Question: How can I turn off the active windown hight light, so that both side of the window look the same. The grey deactive highlight is really hard to look through.

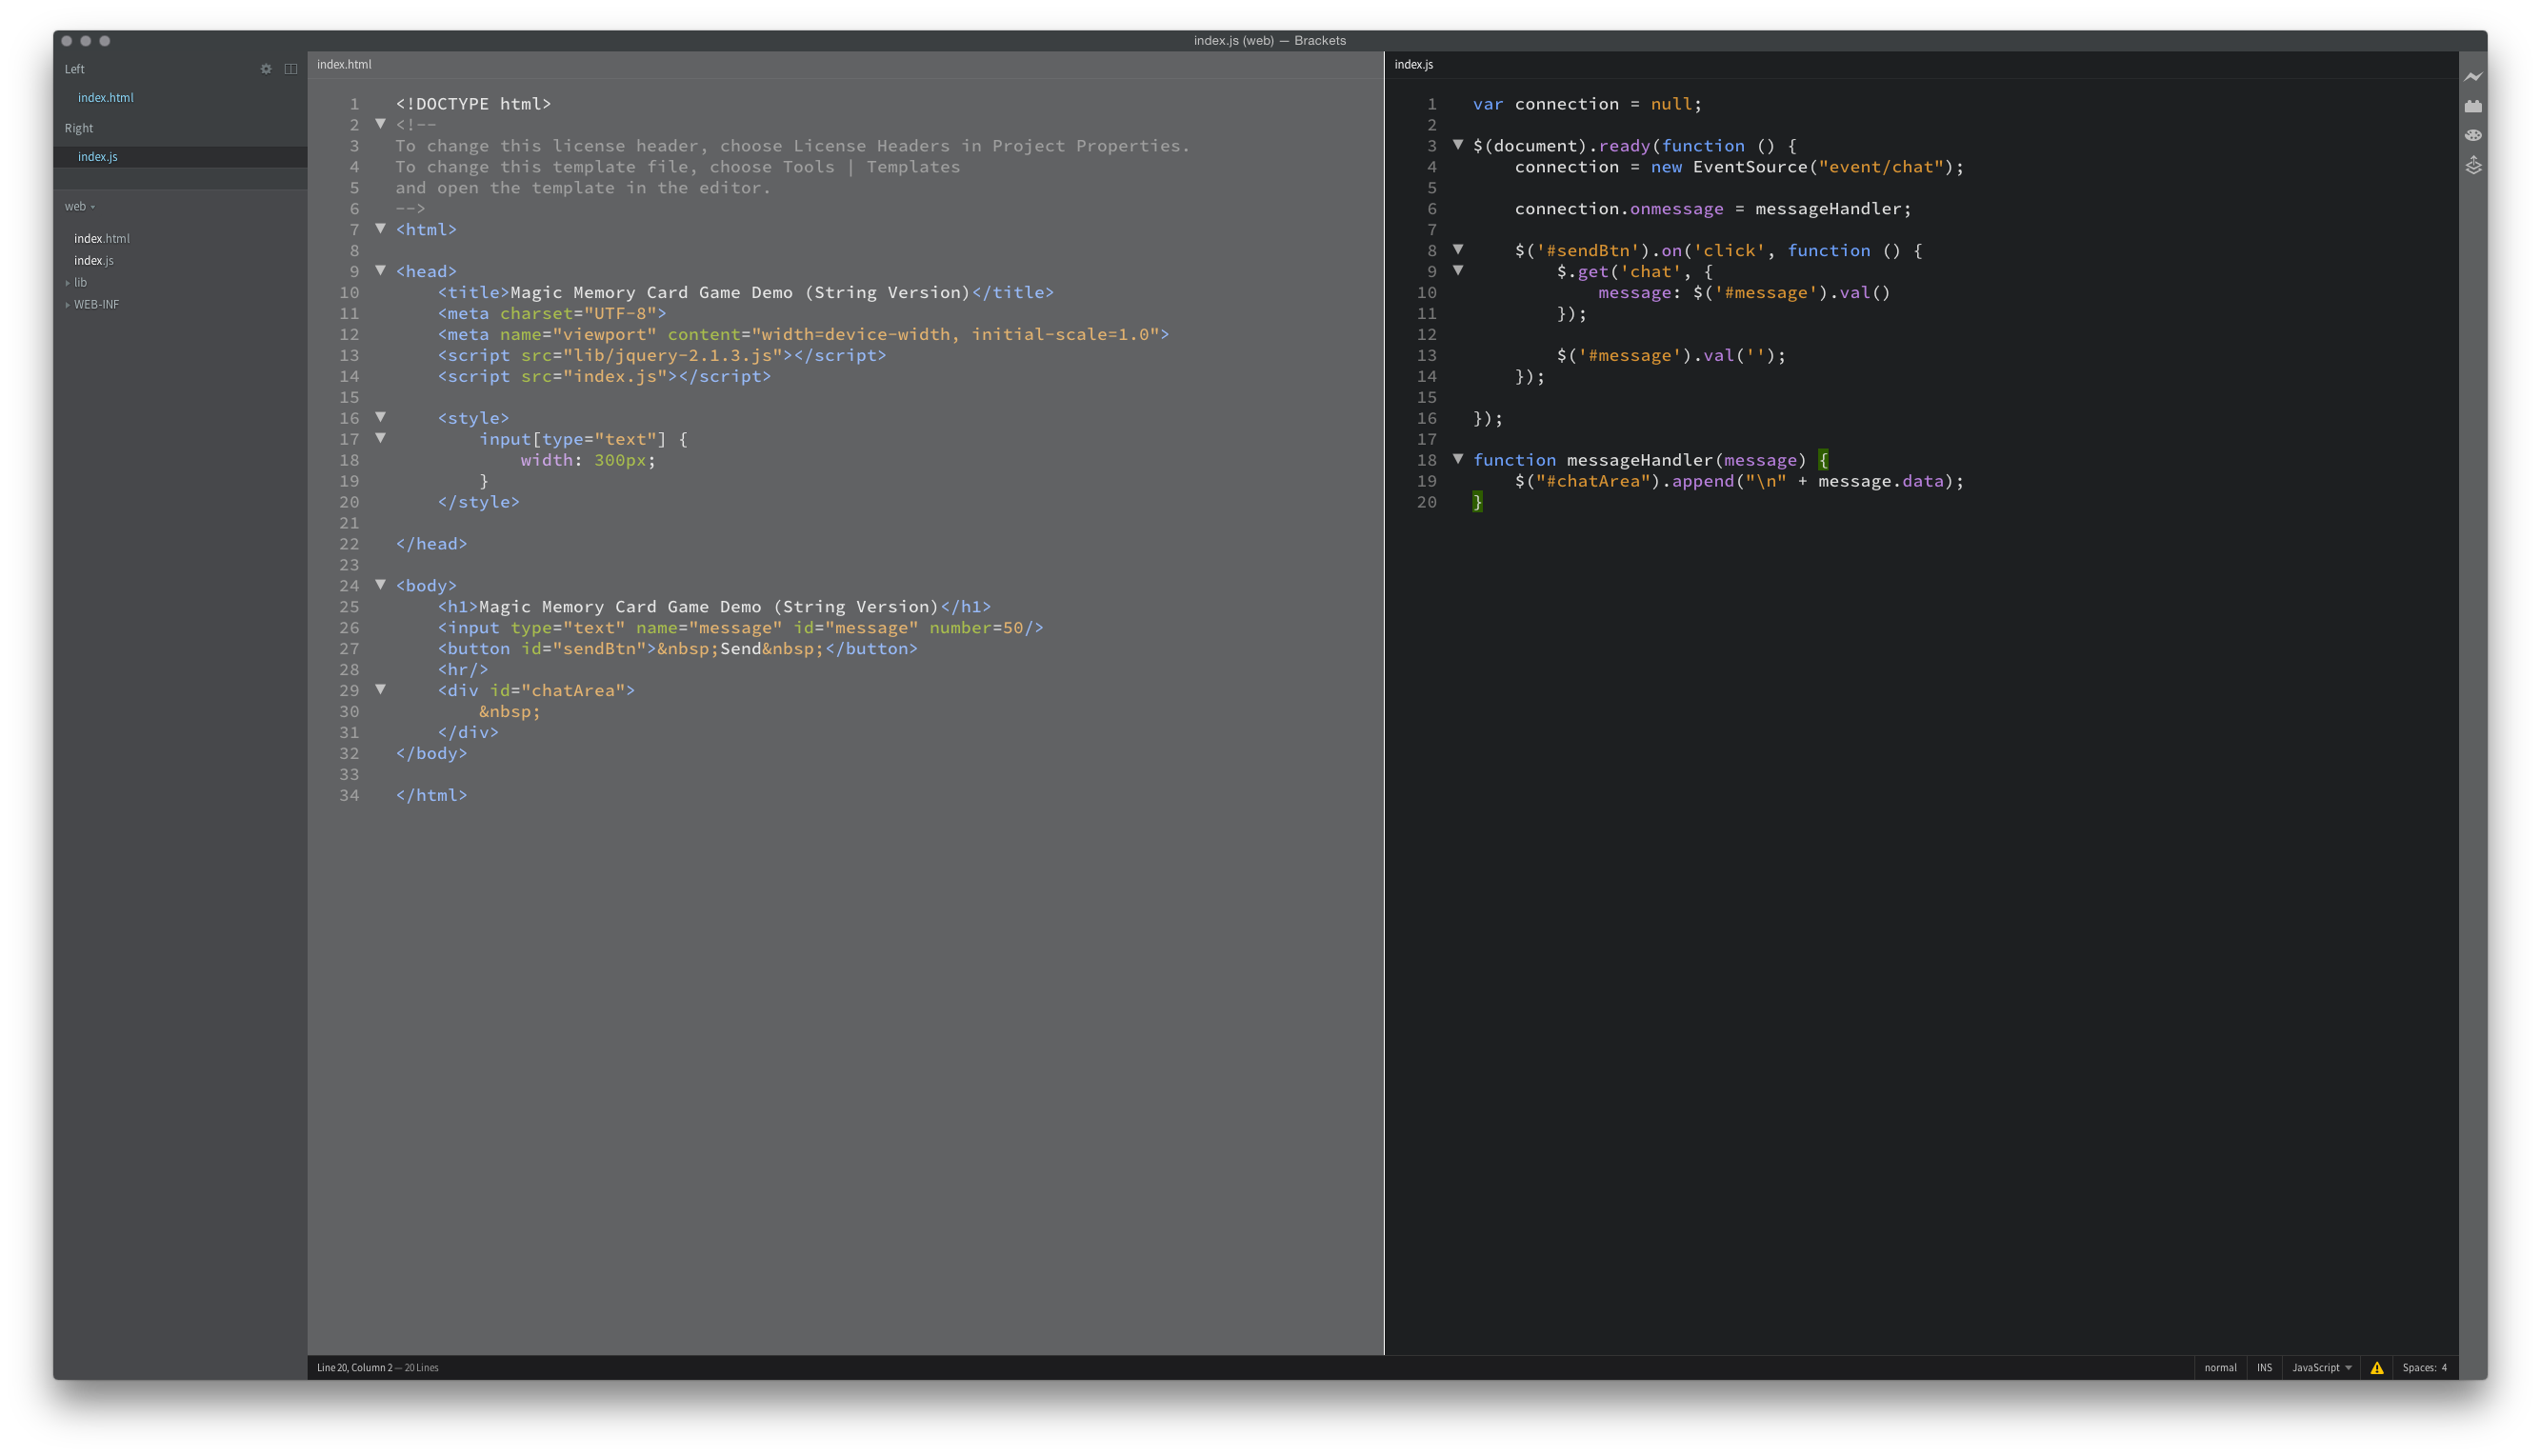
Answer: Dimming of inactive editor panes was disabled in the latest (1.2) version of Brackets.
That degree of brightness difference is pretty extreme, though. You might have an extension installed whose CSS is messing up the appearance. Try to check, and make sure you don't have the "Zen Panes" extension installed (it does the same thing as the built-in dimming, so it might be doubling the effect).